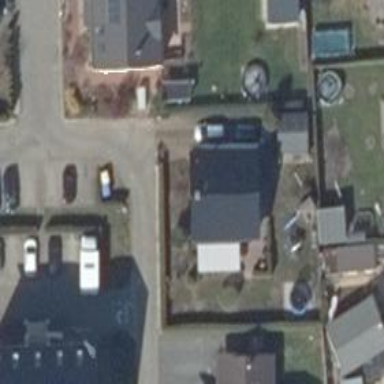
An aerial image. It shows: Residential road.